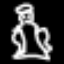
Label: angel